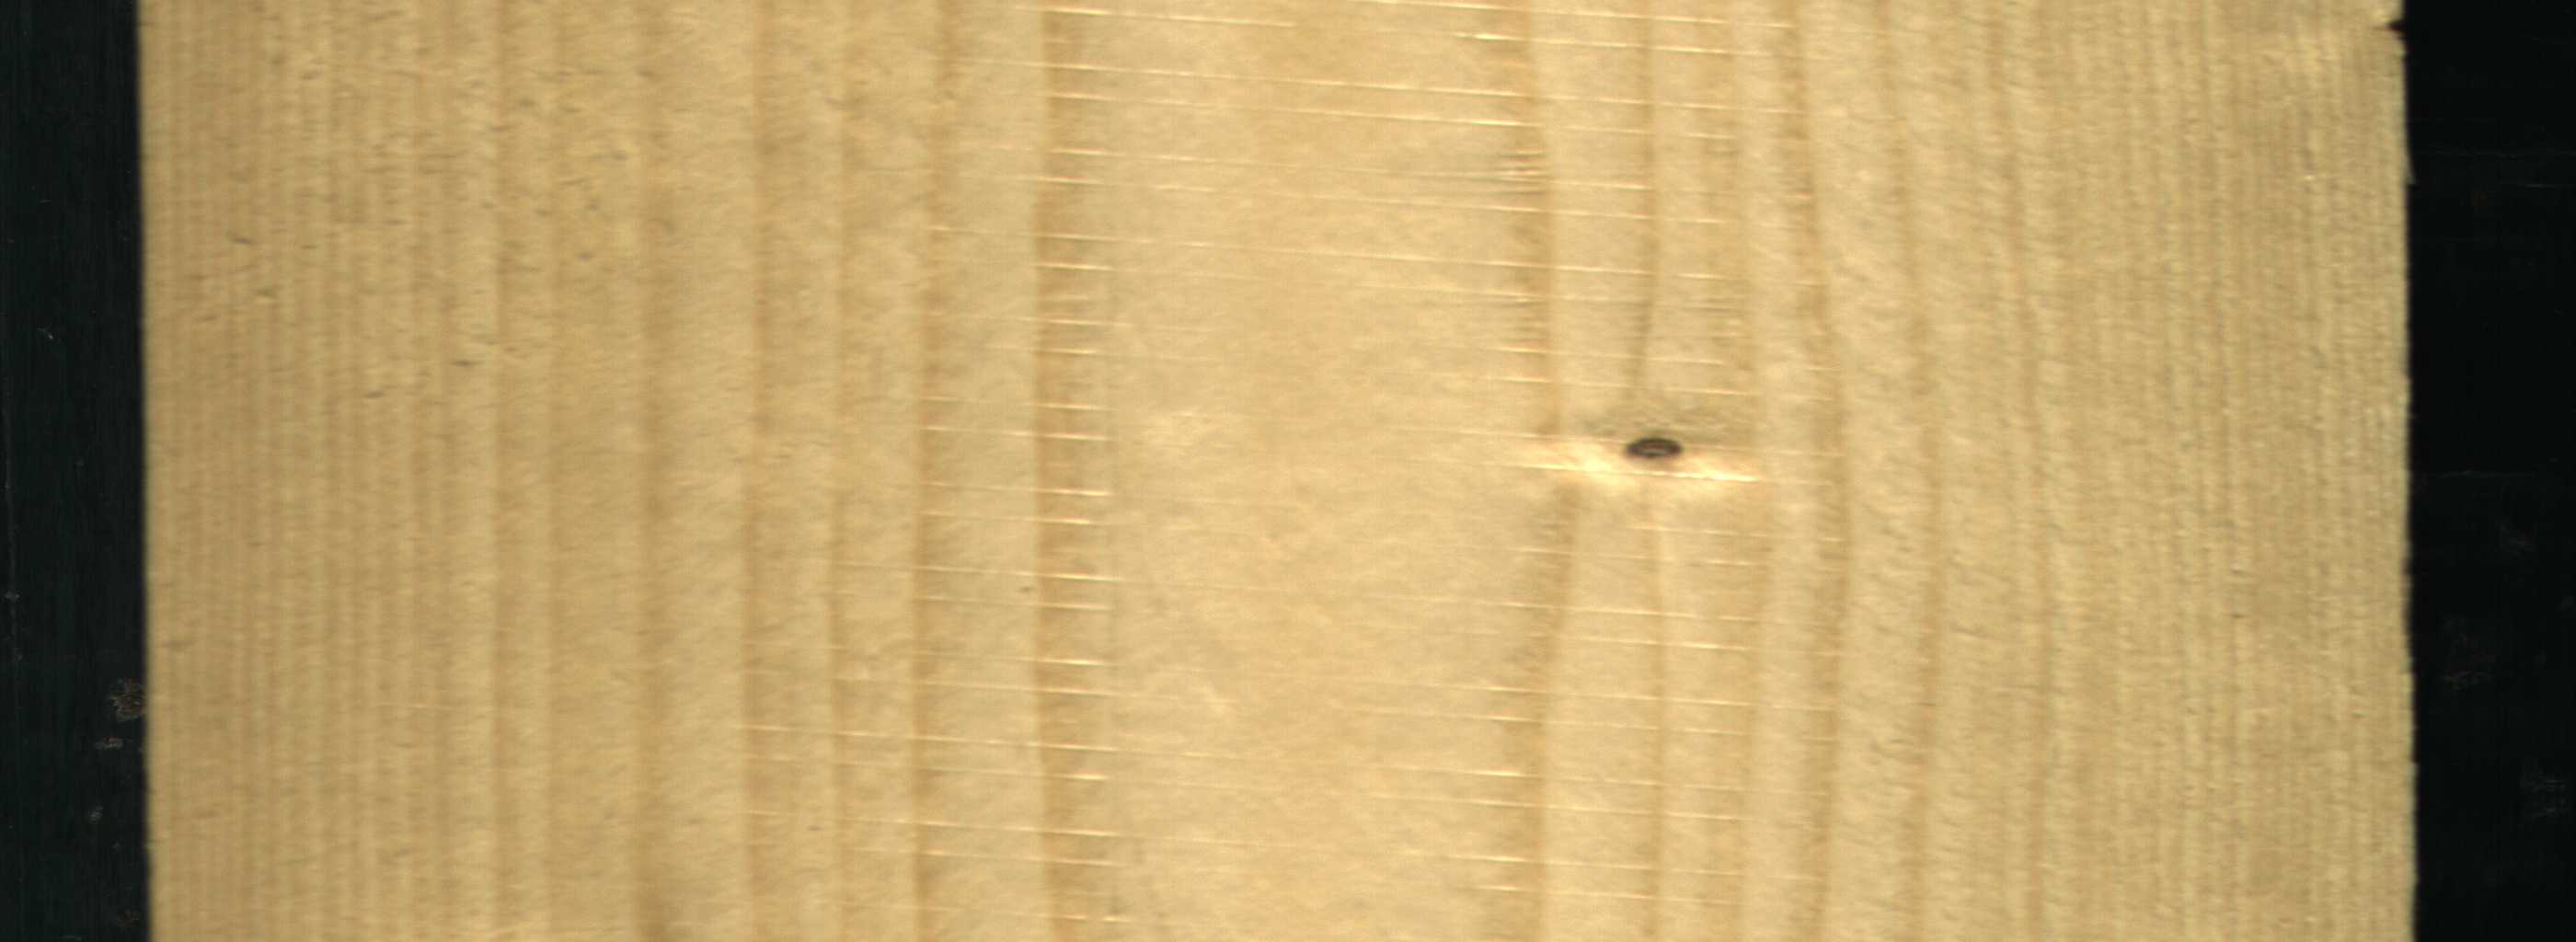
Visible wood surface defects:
Dead_Knot